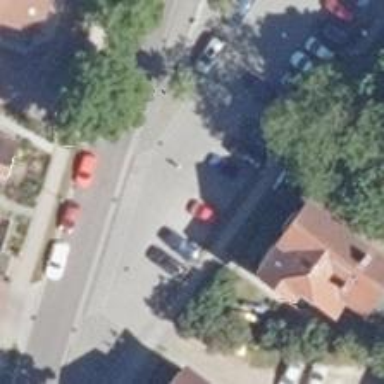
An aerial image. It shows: Parking aisle designated as service road.